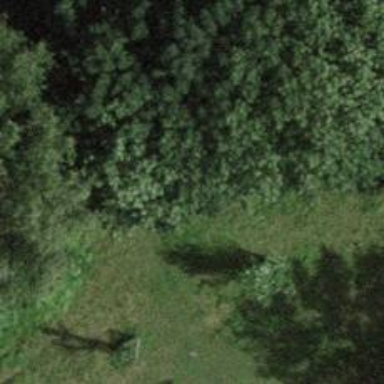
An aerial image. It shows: Path covered with grass.